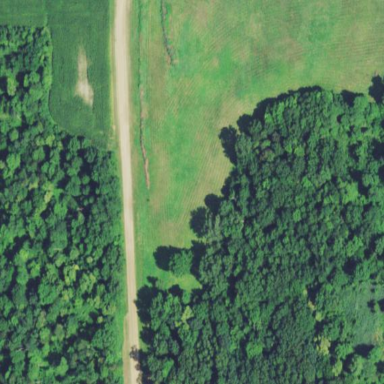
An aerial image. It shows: Unpaved raceway for motor sports.